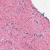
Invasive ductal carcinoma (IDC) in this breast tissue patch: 0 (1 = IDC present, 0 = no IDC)